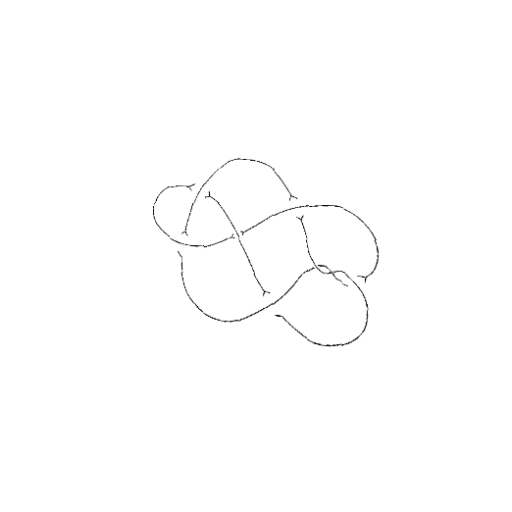
Crossing number: 8